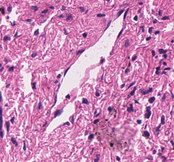
Tumor epithelial tissue: no
Tumor-associated stroma tissue: yes
Normal tissue: no